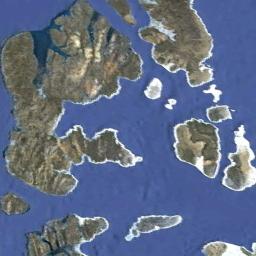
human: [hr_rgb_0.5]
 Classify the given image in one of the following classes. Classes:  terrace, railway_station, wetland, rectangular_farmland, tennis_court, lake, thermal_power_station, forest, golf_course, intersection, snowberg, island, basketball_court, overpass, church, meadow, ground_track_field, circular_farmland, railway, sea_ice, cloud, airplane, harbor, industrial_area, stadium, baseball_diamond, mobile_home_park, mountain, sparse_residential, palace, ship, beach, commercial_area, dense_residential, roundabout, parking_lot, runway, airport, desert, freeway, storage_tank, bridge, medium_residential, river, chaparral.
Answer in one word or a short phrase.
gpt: island